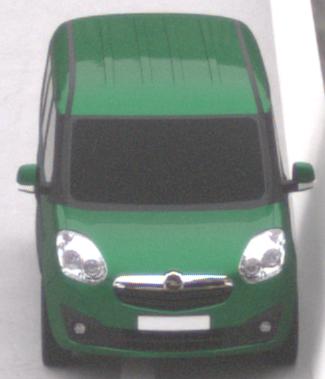
Make: Opel
Model: Combo Combi L1H1 1.4
Detailed model: Combo (D) Combi
Model produced from: 2012/01
Model produced until: 2013/11
Doors: 5
Color: green
Road condition: dry road
Daytime: midday
Contrast: low contrast